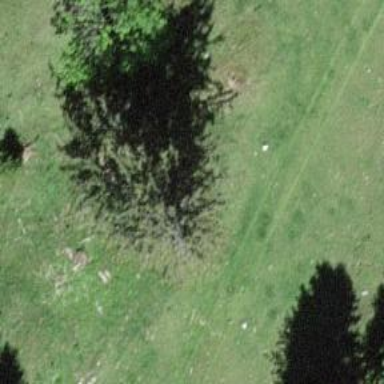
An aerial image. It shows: Needle-leaved tree in its natural environment.